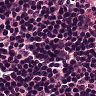
Metastatic tissue present: no